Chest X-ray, PA view. Patient: 50 years old, sex F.
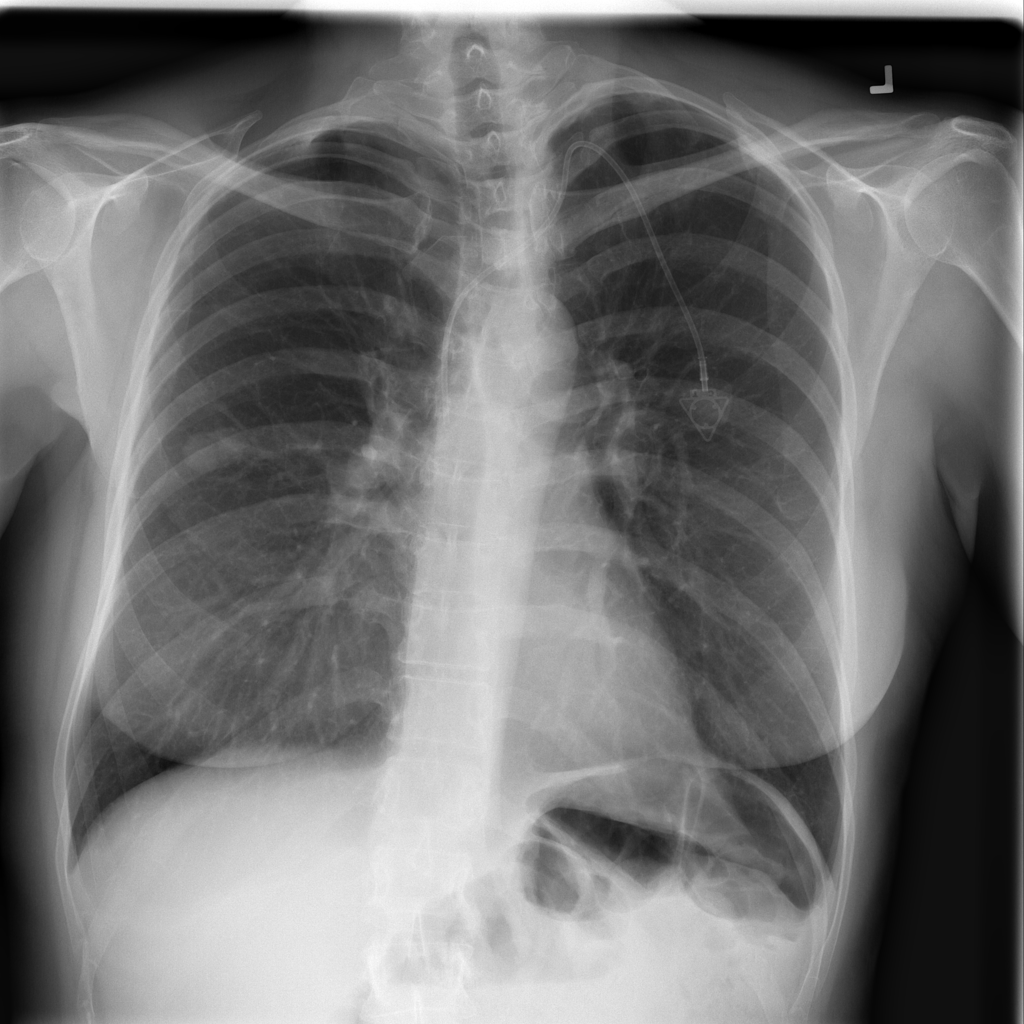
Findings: Infiltration, Nodule